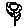
Label: flower